Question: I have some numbers including positive and negative and I want to show them in a format of line(lind chart or trending ) . I found gRaphael very interesting and I saw a couple of examples shows that it works with positive numbers perfectly but I could not find any good plug in to show both positive and negative values like the following:

Is there any good plugin to fit this requirement?
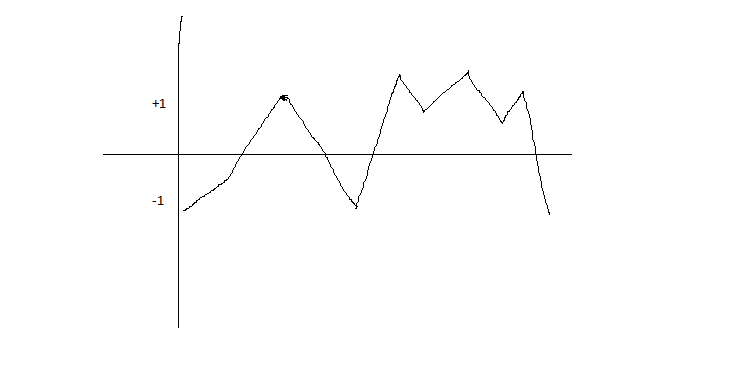
Answer: You can do this with <URL>.
<URL> ,tested in Firefox, using jqPlot showing a trend with negative data points like your example.
I found jqPlot easier to use with more options and better documentation than Flot or gRaphael.
'''
jQuery(document).ready(function() {
chartData= [["1", "-1","2","-3","4"]];
ticks = ['Monday','Tuesday','Wed','Thursday','Friday'];
chartHistorical('history',chartData,ticks);
function chartHistorical(chartId,chartData,ticks){
var chart = jQuery.jqplot(chartId, chartData, {
animate: !jQuery.jqplot.use_excanvas,
seriesDefaults: {
renderer: jQuery.jqplotLineRenderer,
pointLabels: {
show: true
},
},
series: [{
label: 'Series1'
} ],
seriesColors: ["#efa229"],//"#245779",
axesDefaults: {
base: 10, // the logarithmic base.
tickDistribution: 'evens', // 'even' or 'power'.
// 'even' will produce
// with even visiual
// (pixel)
// spacing on the axis. 'power' will produce ticks
// spaced by
// increasing powers of the log base.
},
axesDefaults : {
tickRenderer: jQuery.jqplot.CanvasAxisTickRenderer,
tickOptions: {
fontSize: '14pt' // font size for labels
}
},
axes: {
xaxis: {
renderer:jQuery.jqplot.CategoryAxisRenderer,
ticks: ticks
},
yaxis: {
// Don't pad out the bottom of the data range.
// By default,
// axes scaled as if data extended 10% above and
// below the
// actual range to prevent data points right on
// grid boundaries.
// Don't want to do that here.
padMin: 0,
max: 4,
min: -4
}
},
tickOptions: {
fontSize: '14pt'
},
legend: {
show: true,
location: 'n', // compass direction, nw, n, ne,
// e, se, s, sw, w.
xoffset: 12, // pixel offset of the legend box
// from the x (or x2) axis.
yoffset: 12, // pixel offset of the legend box
// from the y (or y2) axis.
placement: 'inside'
},
cursor: {
show: false,
showTooltip: true,
tooltipLocation: 'ne',
},
grid: {
background: 'white'
}
});
}
});
'''